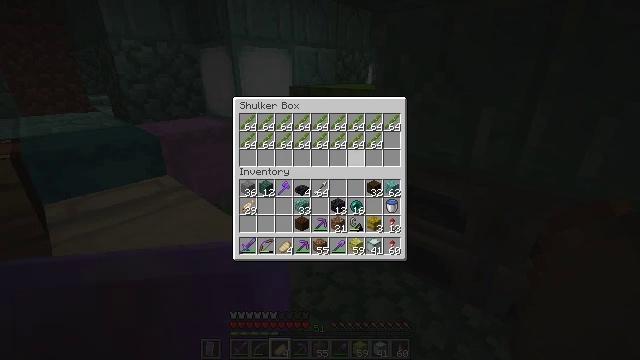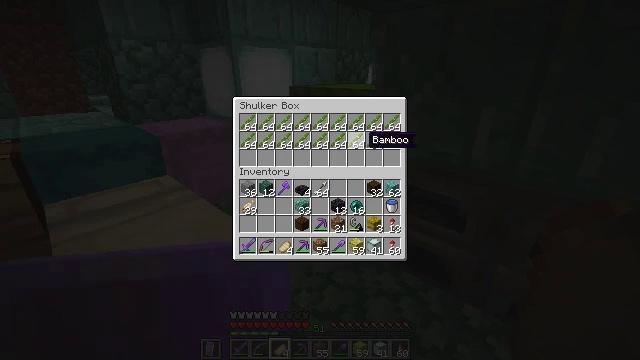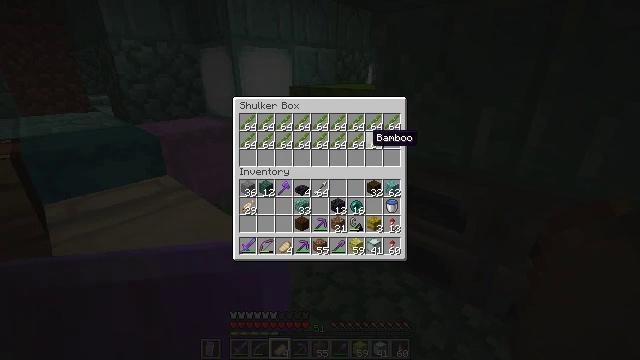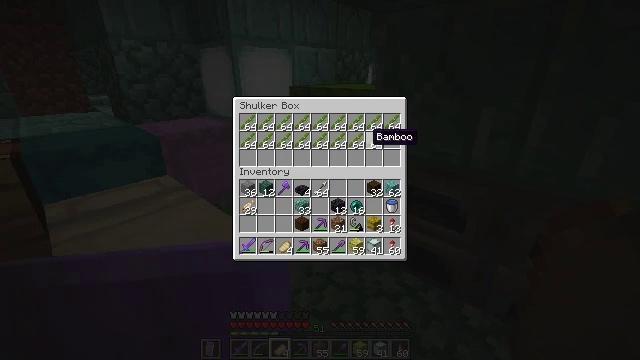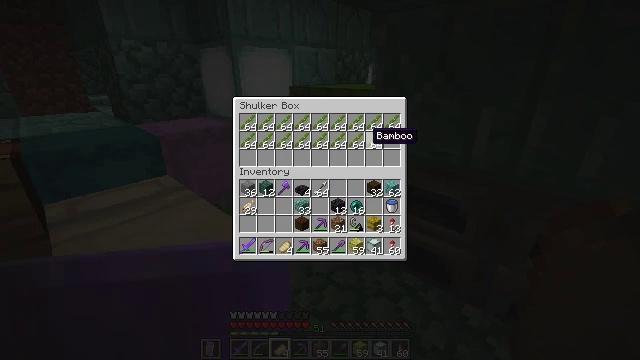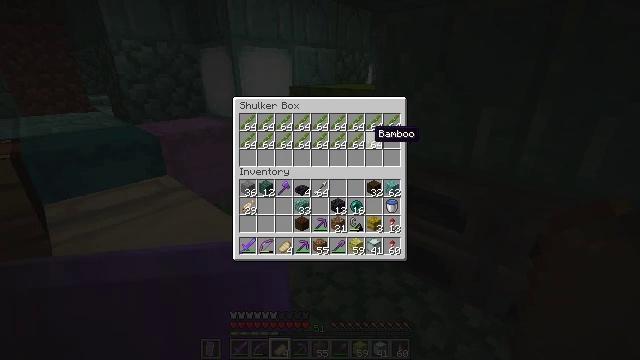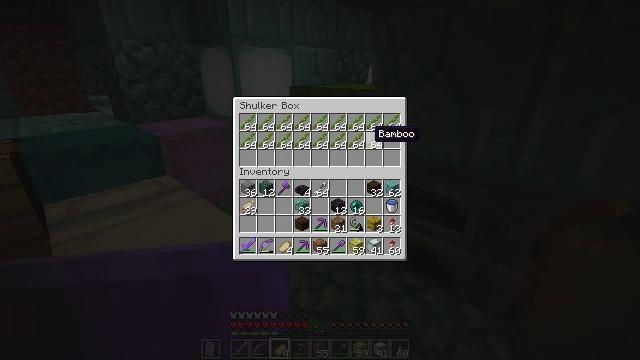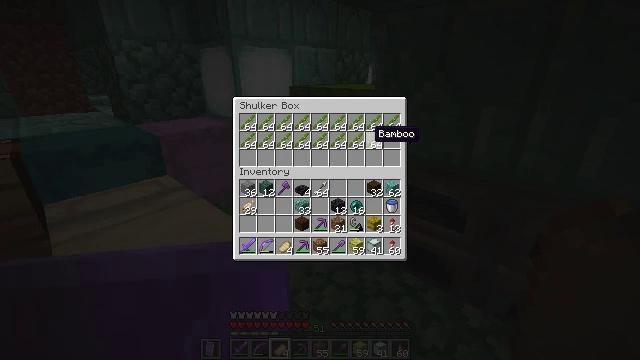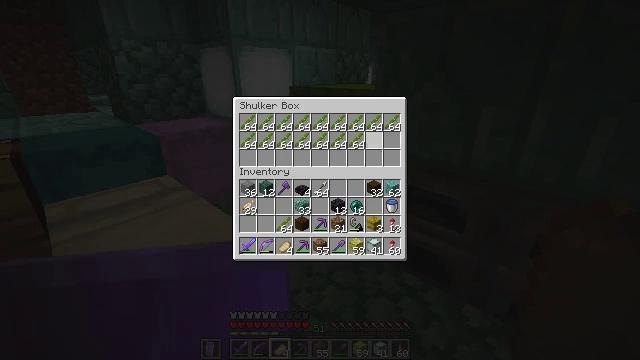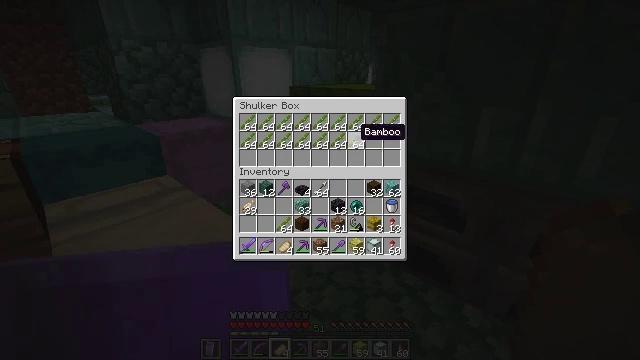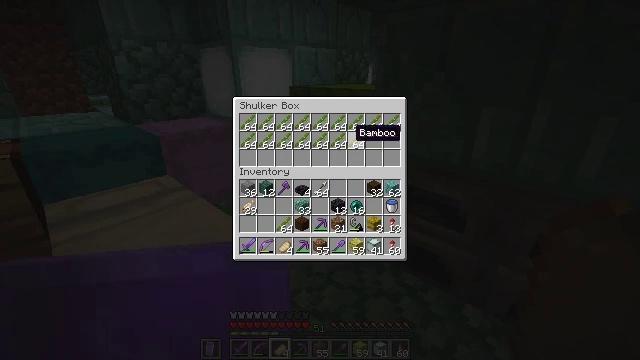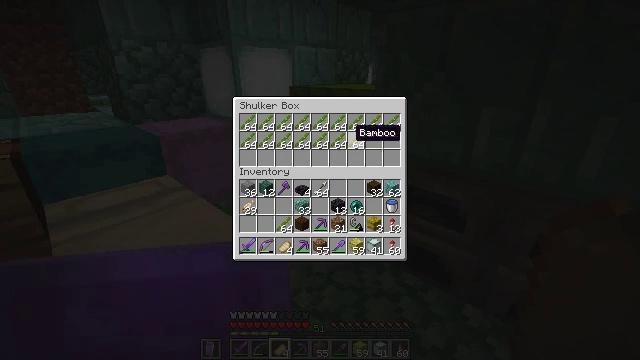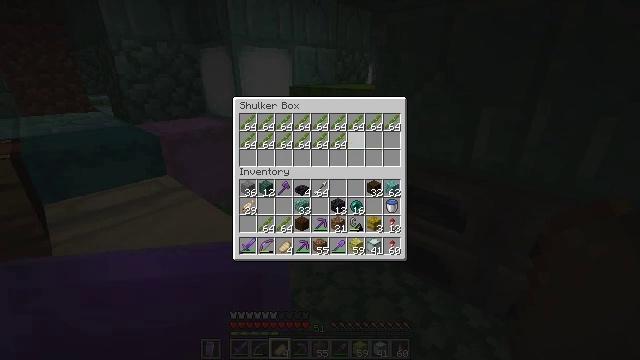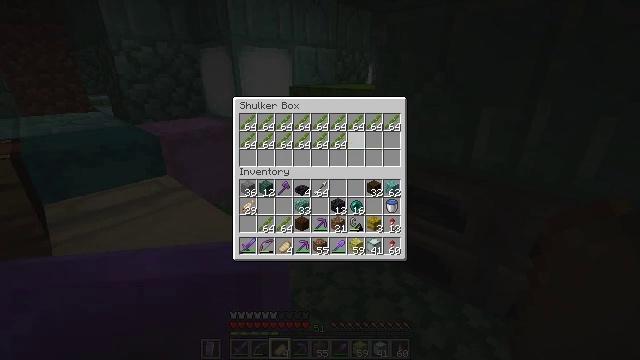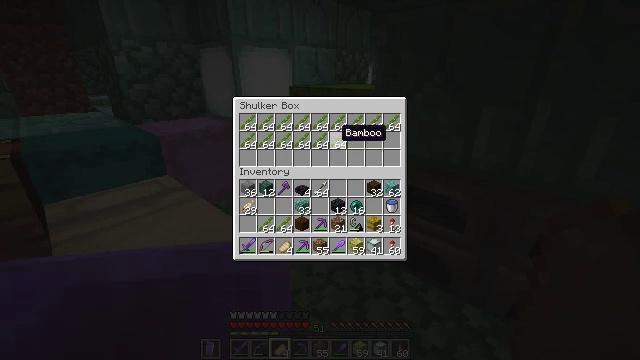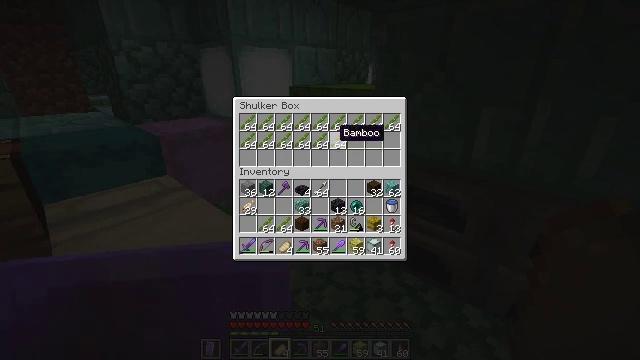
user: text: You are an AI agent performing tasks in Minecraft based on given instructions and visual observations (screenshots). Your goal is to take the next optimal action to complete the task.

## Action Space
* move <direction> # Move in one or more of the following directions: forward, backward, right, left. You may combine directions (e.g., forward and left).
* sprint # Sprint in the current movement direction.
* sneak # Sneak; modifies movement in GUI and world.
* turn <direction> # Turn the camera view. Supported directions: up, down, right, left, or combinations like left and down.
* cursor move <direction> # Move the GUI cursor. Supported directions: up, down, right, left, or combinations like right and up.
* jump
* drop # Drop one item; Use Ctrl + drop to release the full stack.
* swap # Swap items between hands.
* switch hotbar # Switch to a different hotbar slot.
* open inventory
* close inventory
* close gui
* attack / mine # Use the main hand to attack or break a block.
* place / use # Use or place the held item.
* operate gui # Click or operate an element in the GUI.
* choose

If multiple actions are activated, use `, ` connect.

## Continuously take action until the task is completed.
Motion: motion action
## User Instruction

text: craft item sponge
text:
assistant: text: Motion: sneak
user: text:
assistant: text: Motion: sneak
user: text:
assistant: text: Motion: sneak
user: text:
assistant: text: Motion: sneak
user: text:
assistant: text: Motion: sneak
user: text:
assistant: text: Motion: sneak
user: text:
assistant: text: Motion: sneak
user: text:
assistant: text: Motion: sneak, attack / mine
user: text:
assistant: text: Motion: sneak, turn left, attack / mine
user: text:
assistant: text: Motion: sneak
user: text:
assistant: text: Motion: sneak
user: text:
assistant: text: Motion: sneak, attack / mine
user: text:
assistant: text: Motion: sneak, attack / mine
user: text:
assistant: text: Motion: sneak, turn left, attack / mine
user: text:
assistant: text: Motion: sneak
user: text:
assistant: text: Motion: sneak, attack / mine
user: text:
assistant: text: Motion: sneak, attack / mine
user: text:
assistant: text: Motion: sneak, attack / mine
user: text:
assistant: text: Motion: sneak
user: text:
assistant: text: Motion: sneak, attack / mine
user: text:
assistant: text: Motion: sneak, attack / mine
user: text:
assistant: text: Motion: sneak, attack / mine
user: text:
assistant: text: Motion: sneak, attack / mine
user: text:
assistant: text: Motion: sneak
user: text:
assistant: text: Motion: sneak
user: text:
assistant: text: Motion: no_op
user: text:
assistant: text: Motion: no_op
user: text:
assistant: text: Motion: no_op
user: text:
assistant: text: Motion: no_op
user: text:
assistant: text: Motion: no_op